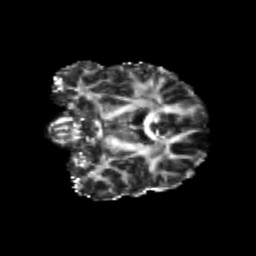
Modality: FA
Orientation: coronal
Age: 20
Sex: male
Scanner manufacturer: siemens
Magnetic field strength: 3 T
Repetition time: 3.5 s
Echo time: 0.104 s